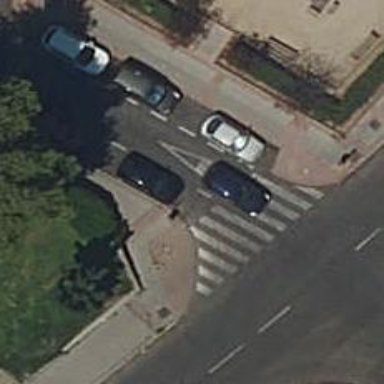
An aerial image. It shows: Marked crossing on asphalt footway.